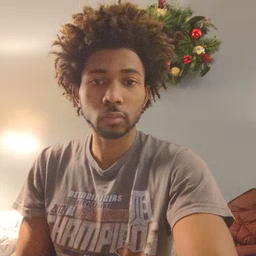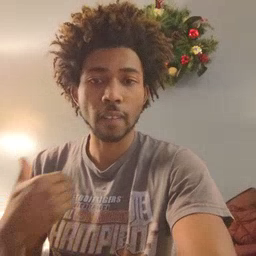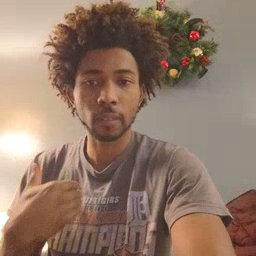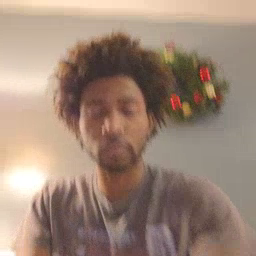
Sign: have